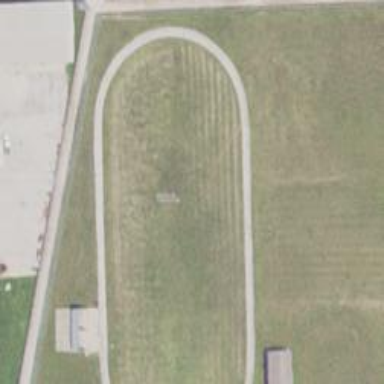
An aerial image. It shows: Track in leisure land.